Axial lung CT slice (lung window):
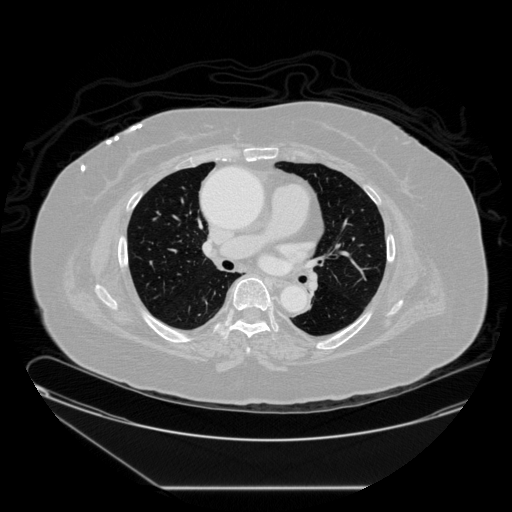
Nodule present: no